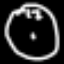
Label: clock